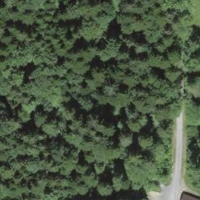
EUNIS habitat code: 43
Species observed at this site:
Allium ursinum